Interaction volume radius: 5 \u00c5
Interaction volume height: 40 \u00c5
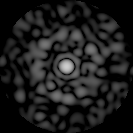
Disorder parameter: 0.8379